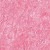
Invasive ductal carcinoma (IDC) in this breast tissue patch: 0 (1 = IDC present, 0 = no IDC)